Question: In Eclipse Indigo IDE, I try import Maven Project.
And on 3 step I see 2 errors (see screenshot).
Who can explain me, what this errors mean and how I can fix these errors?

Thanks.
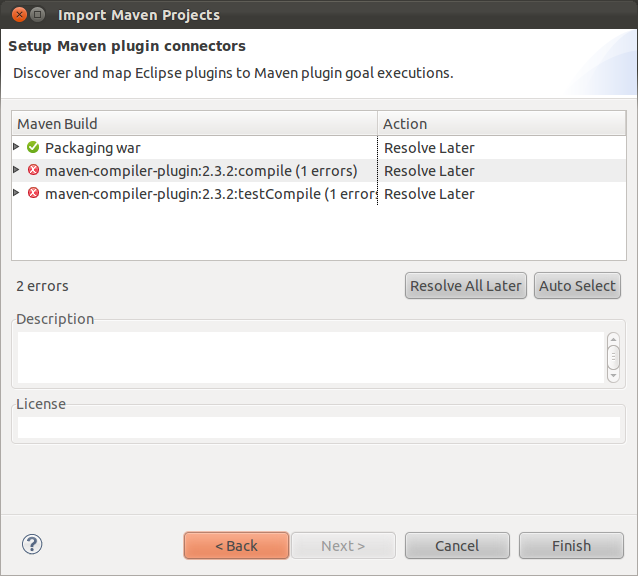
Answer: Could you open the details of the errors shown for maven-compiler-plugin?
In all likelyhood, you have configured maven-compiler-plugin with some specific details that are not understood/supported by M2E.
M2E tries to support as many plugins as possible but when it does not know what it will do or produce and it does not know when it is appropriate to trigger it, it shows this kind of errors.